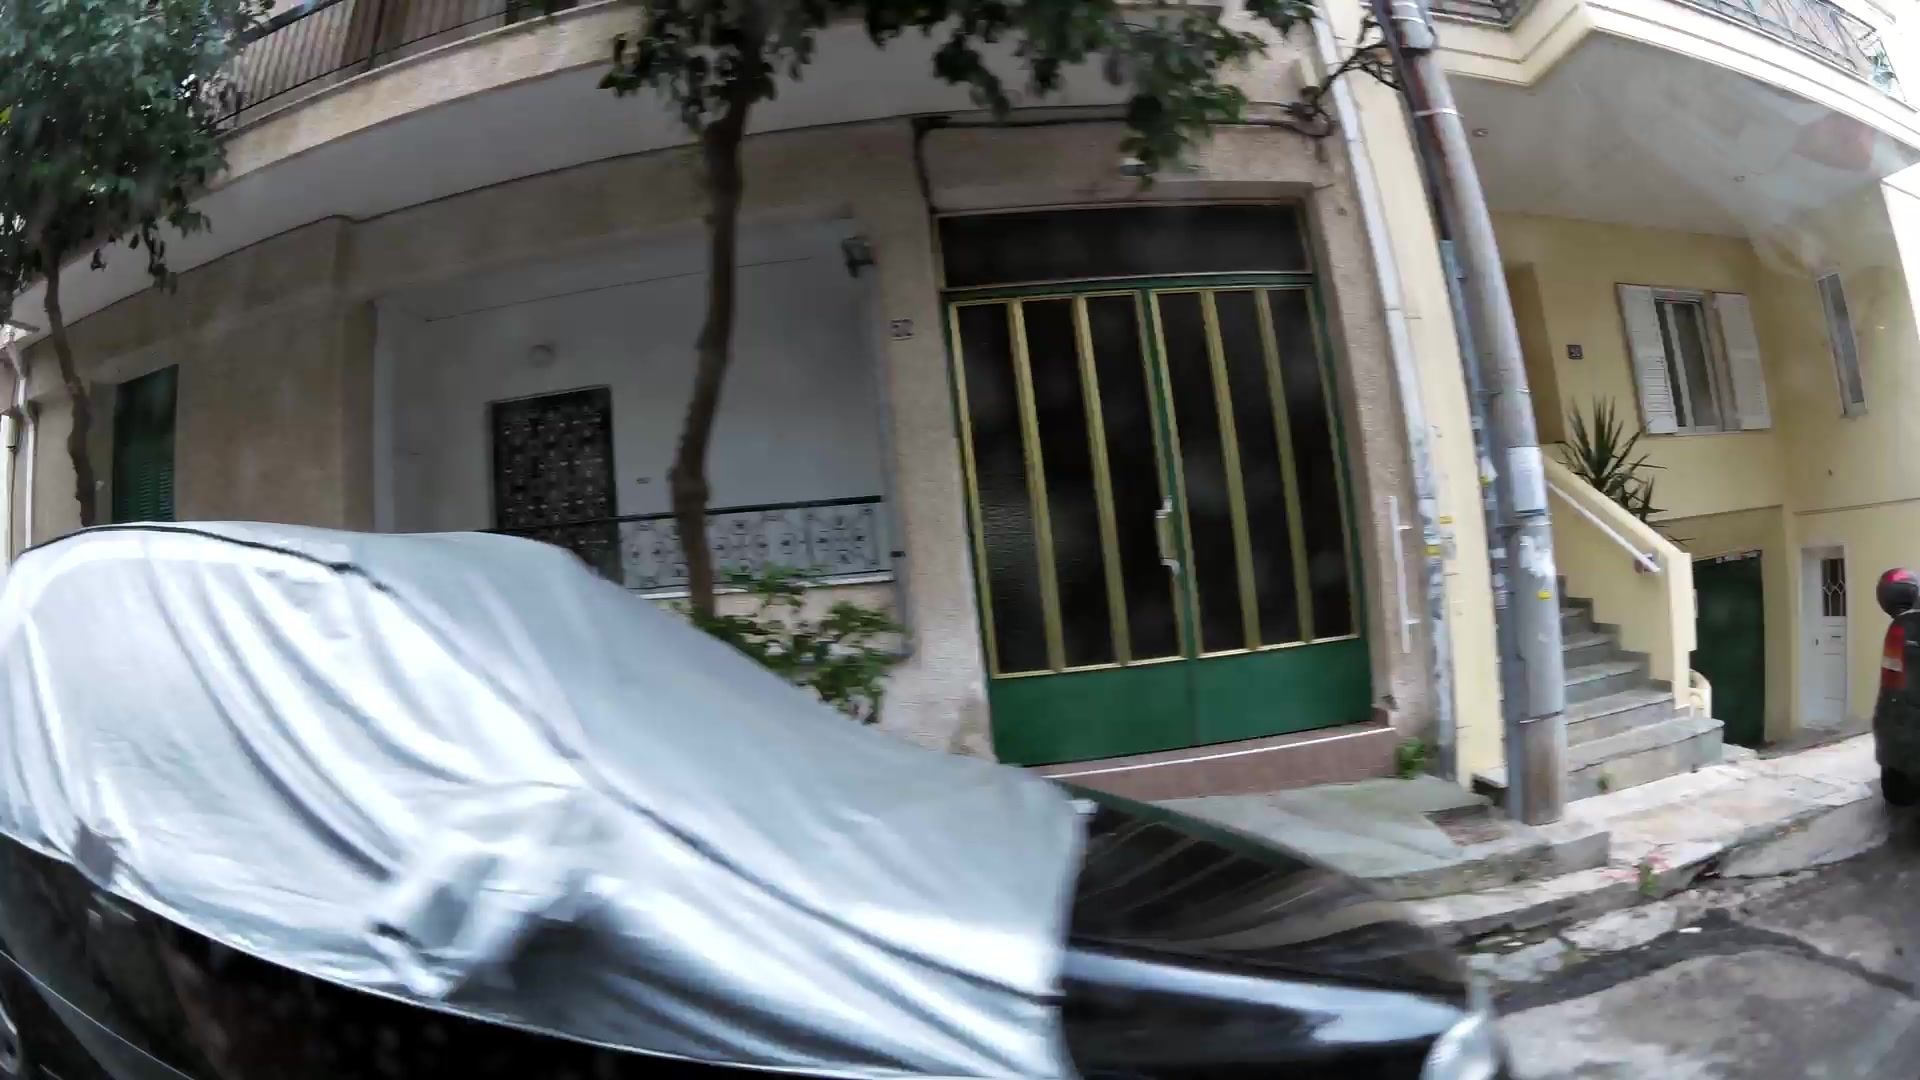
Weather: snowy
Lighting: day
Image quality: good
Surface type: walking surface
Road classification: residential
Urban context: urban centre
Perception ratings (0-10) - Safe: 3.78, Lively: 4.09, Beautiful: 4.52, Boring: 1.7, Depressing: 2.38, Wealthy: 2.8